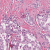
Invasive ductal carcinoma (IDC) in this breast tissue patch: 1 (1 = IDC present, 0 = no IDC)